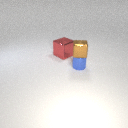
small blue metal cylinder below small brown metal cube